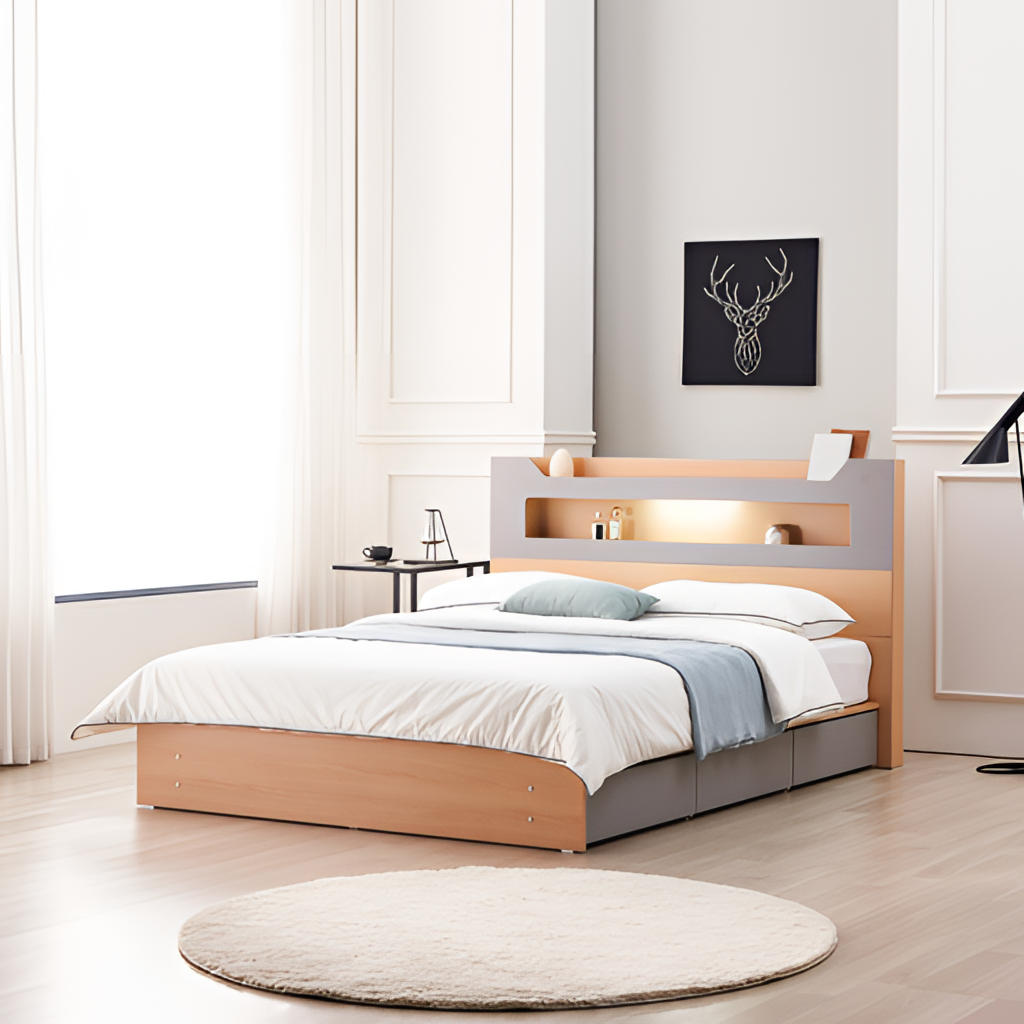
bedroom, wood illuminated headboard bed, beige wood flooring, with plank pattern, contemporary, beige paint wallpaper, with solid pattern